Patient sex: M
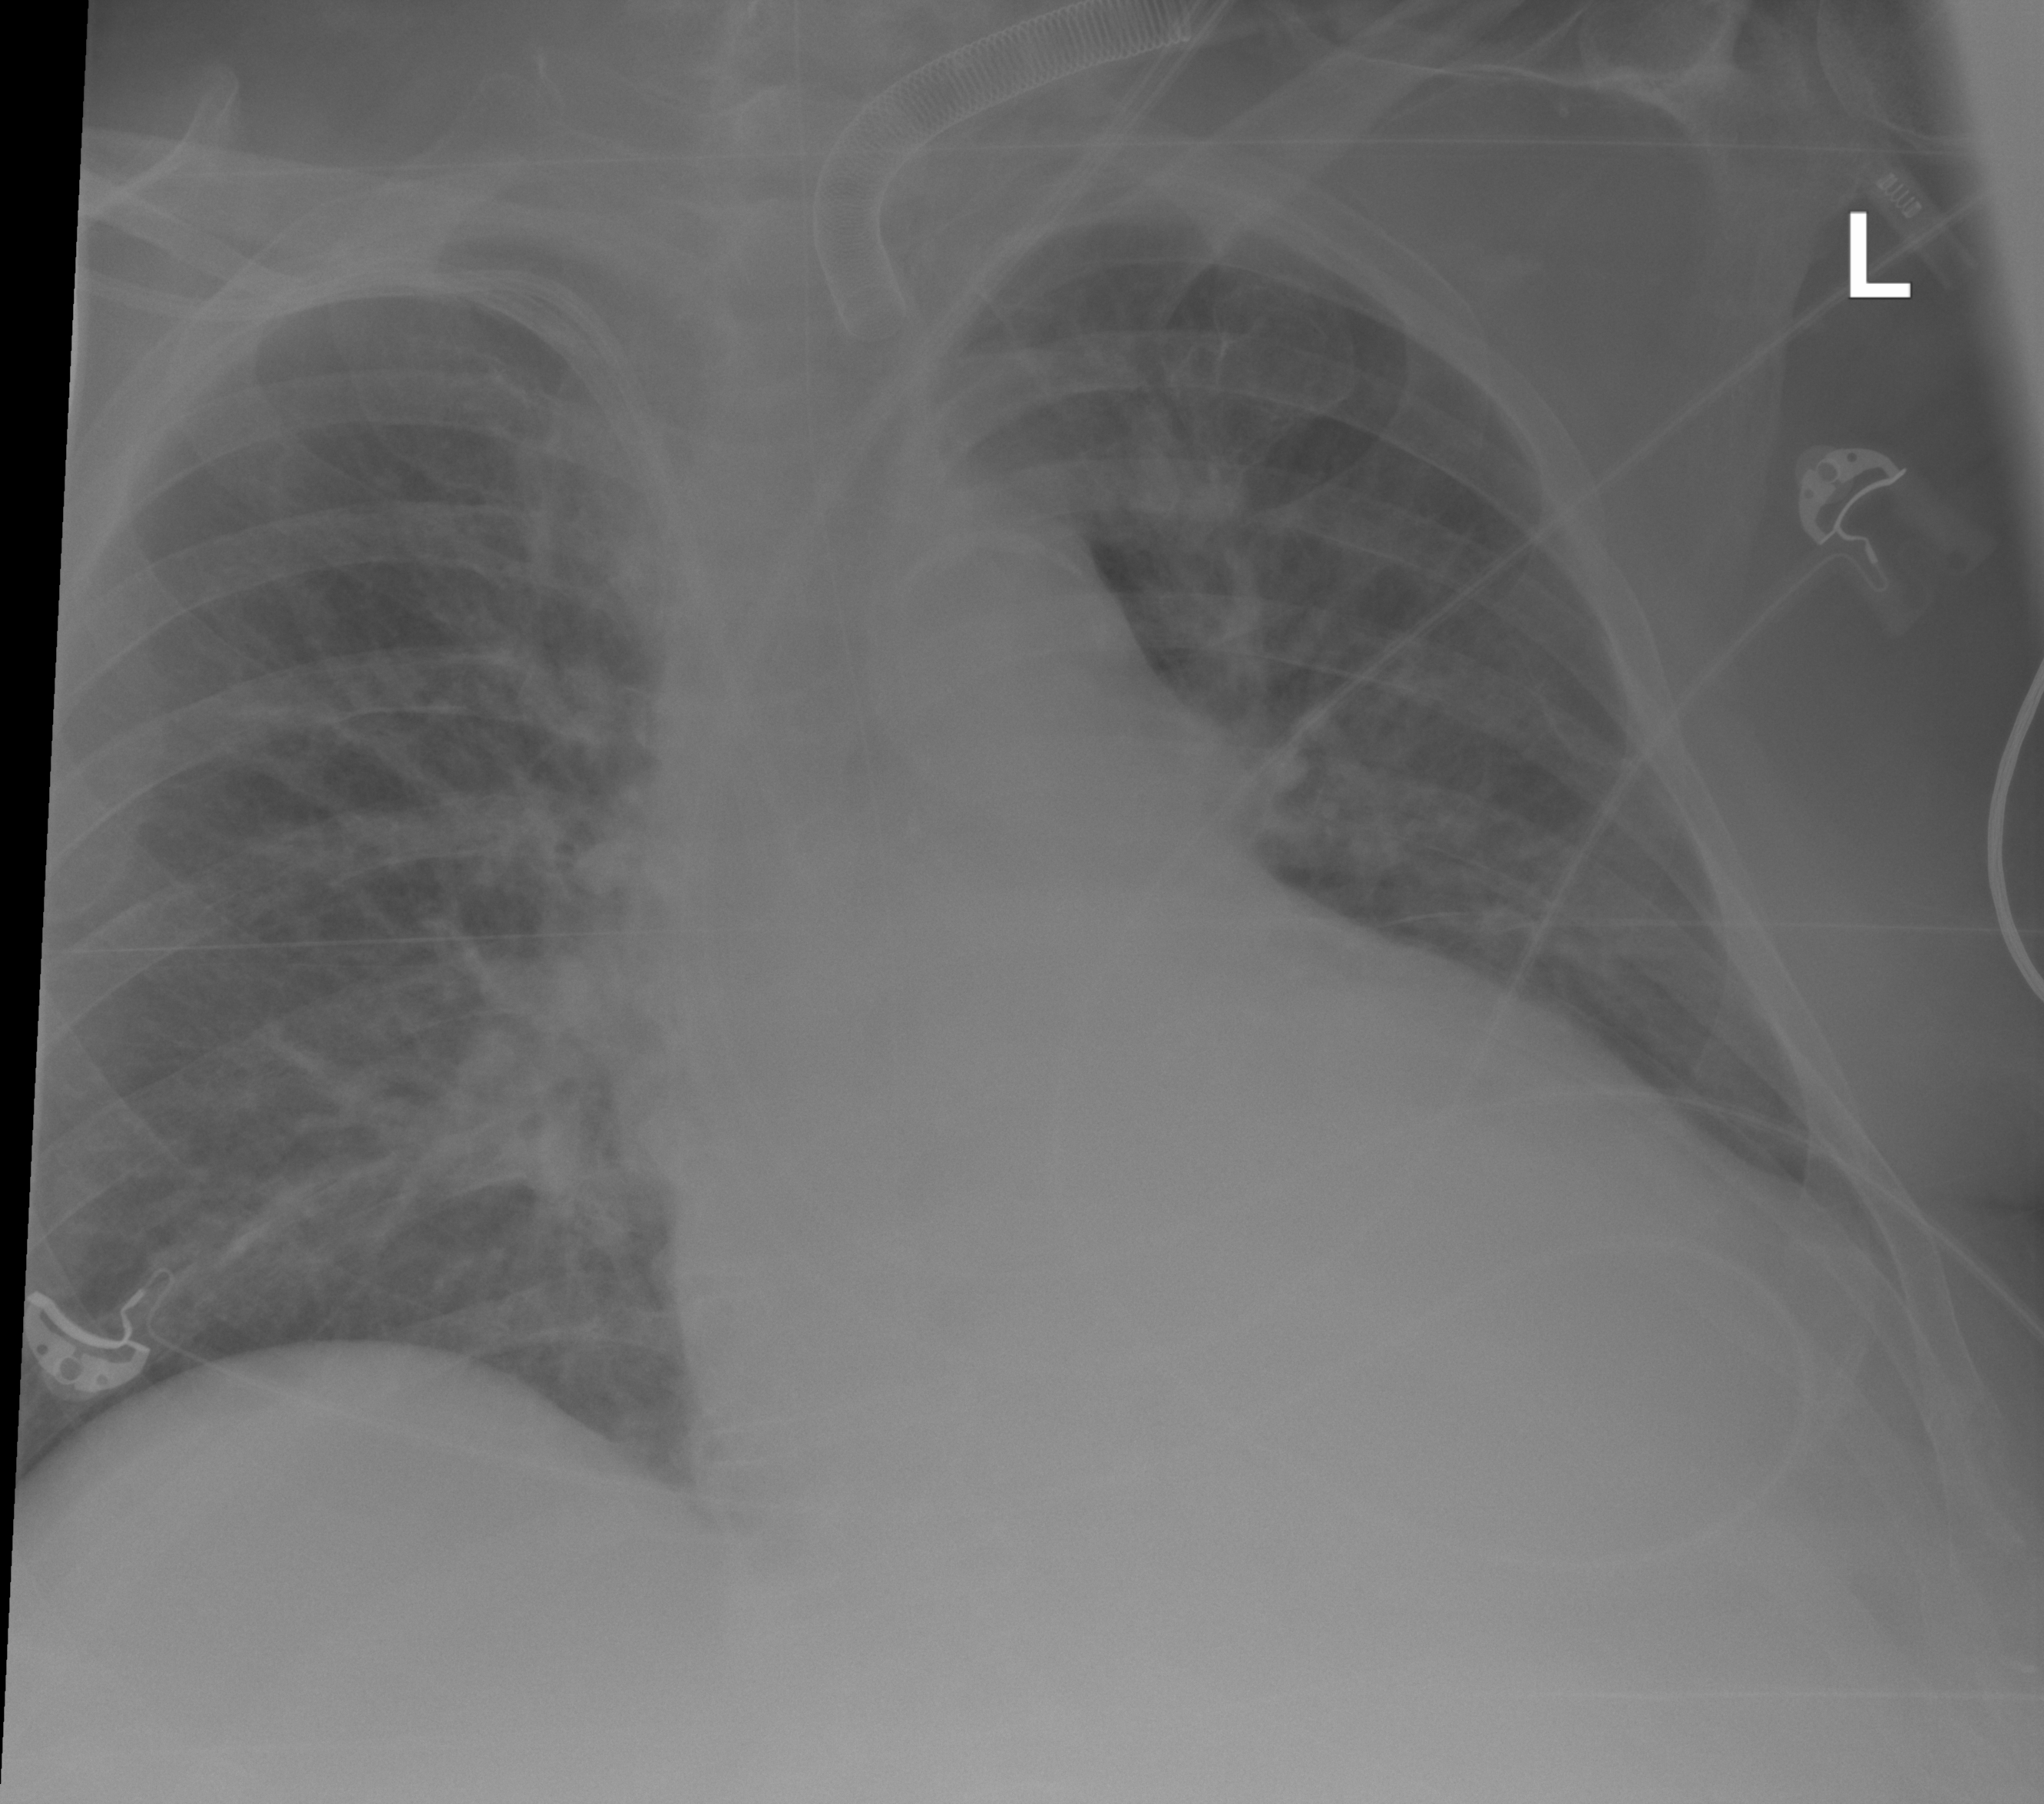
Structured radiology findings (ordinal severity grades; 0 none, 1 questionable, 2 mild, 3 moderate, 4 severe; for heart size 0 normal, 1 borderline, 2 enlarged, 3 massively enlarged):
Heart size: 2
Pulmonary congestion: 0
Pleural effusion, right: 0
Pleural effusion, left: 1
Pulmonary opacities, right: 0
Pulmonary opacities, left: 0
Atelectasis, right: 2
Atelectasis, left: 2